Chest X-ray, AP view. Patient: 46 years old, sex M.
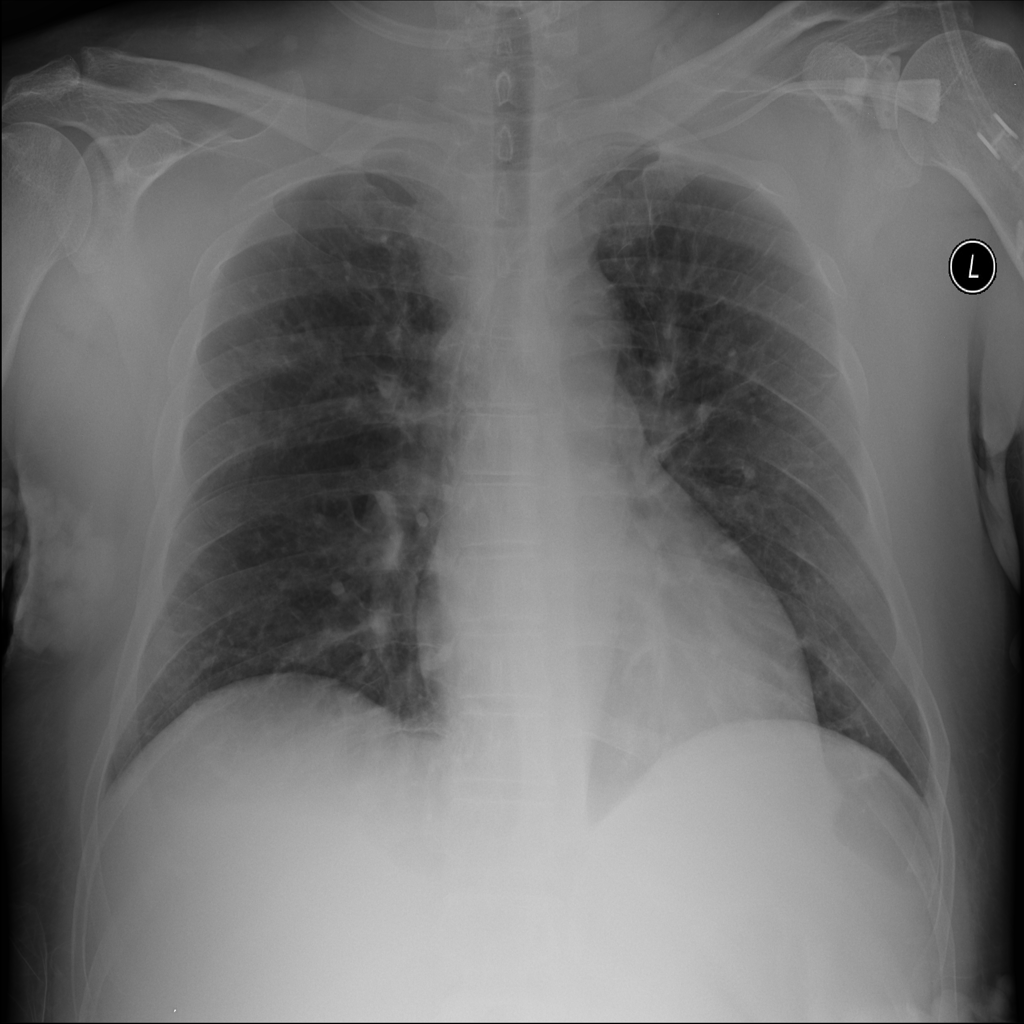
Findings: No Finding